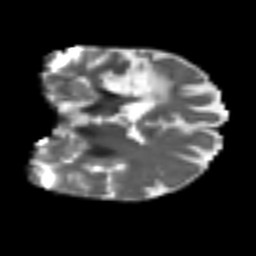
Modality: T2w
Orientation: coronal
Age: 56
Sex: male
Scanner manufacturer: siemens
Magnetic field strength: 3 T
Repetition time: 4.987 s
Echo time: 0.0792 s